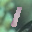
Label: 1